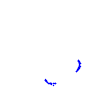
Particle: kaon